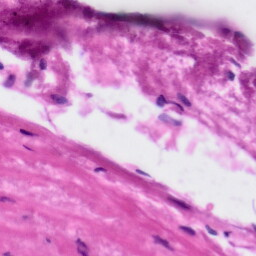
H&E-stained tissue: Tonsil